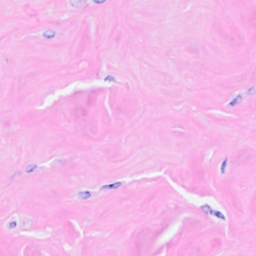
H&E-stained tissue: Breast